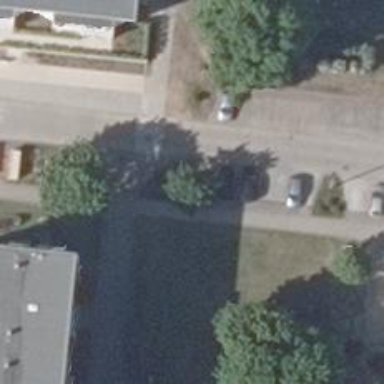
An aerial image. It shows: Paved footway.